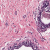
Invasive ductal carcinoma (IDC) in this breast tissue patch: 0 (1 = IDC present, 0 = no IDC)